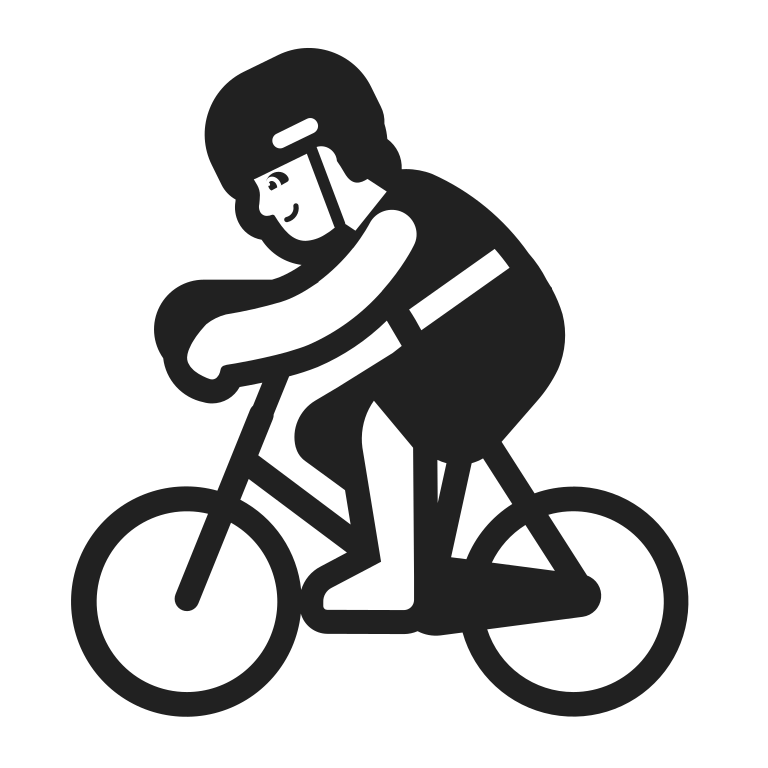
man biking high contrast default